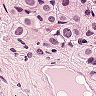
Metastatic tissue present: yes